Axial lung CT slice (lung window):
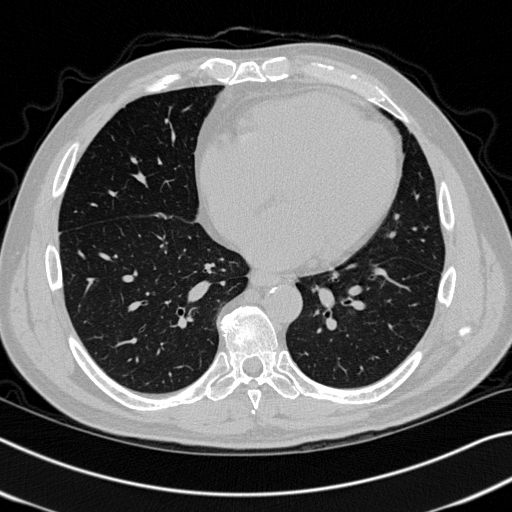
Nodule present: no